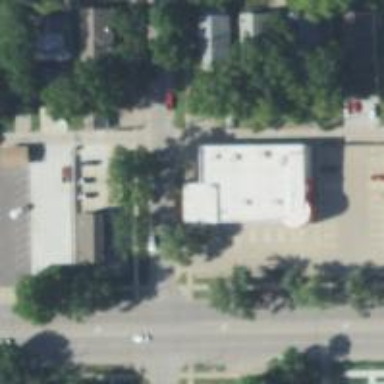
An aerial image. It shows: Alley classified as service road.